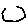
Label: hexagon